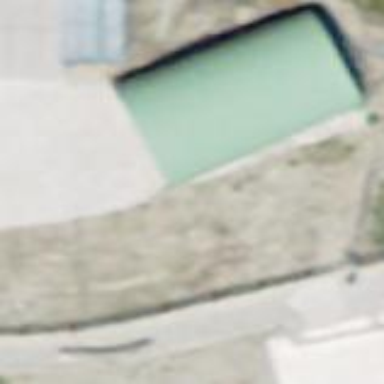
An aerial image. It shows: Shed.